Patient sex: F
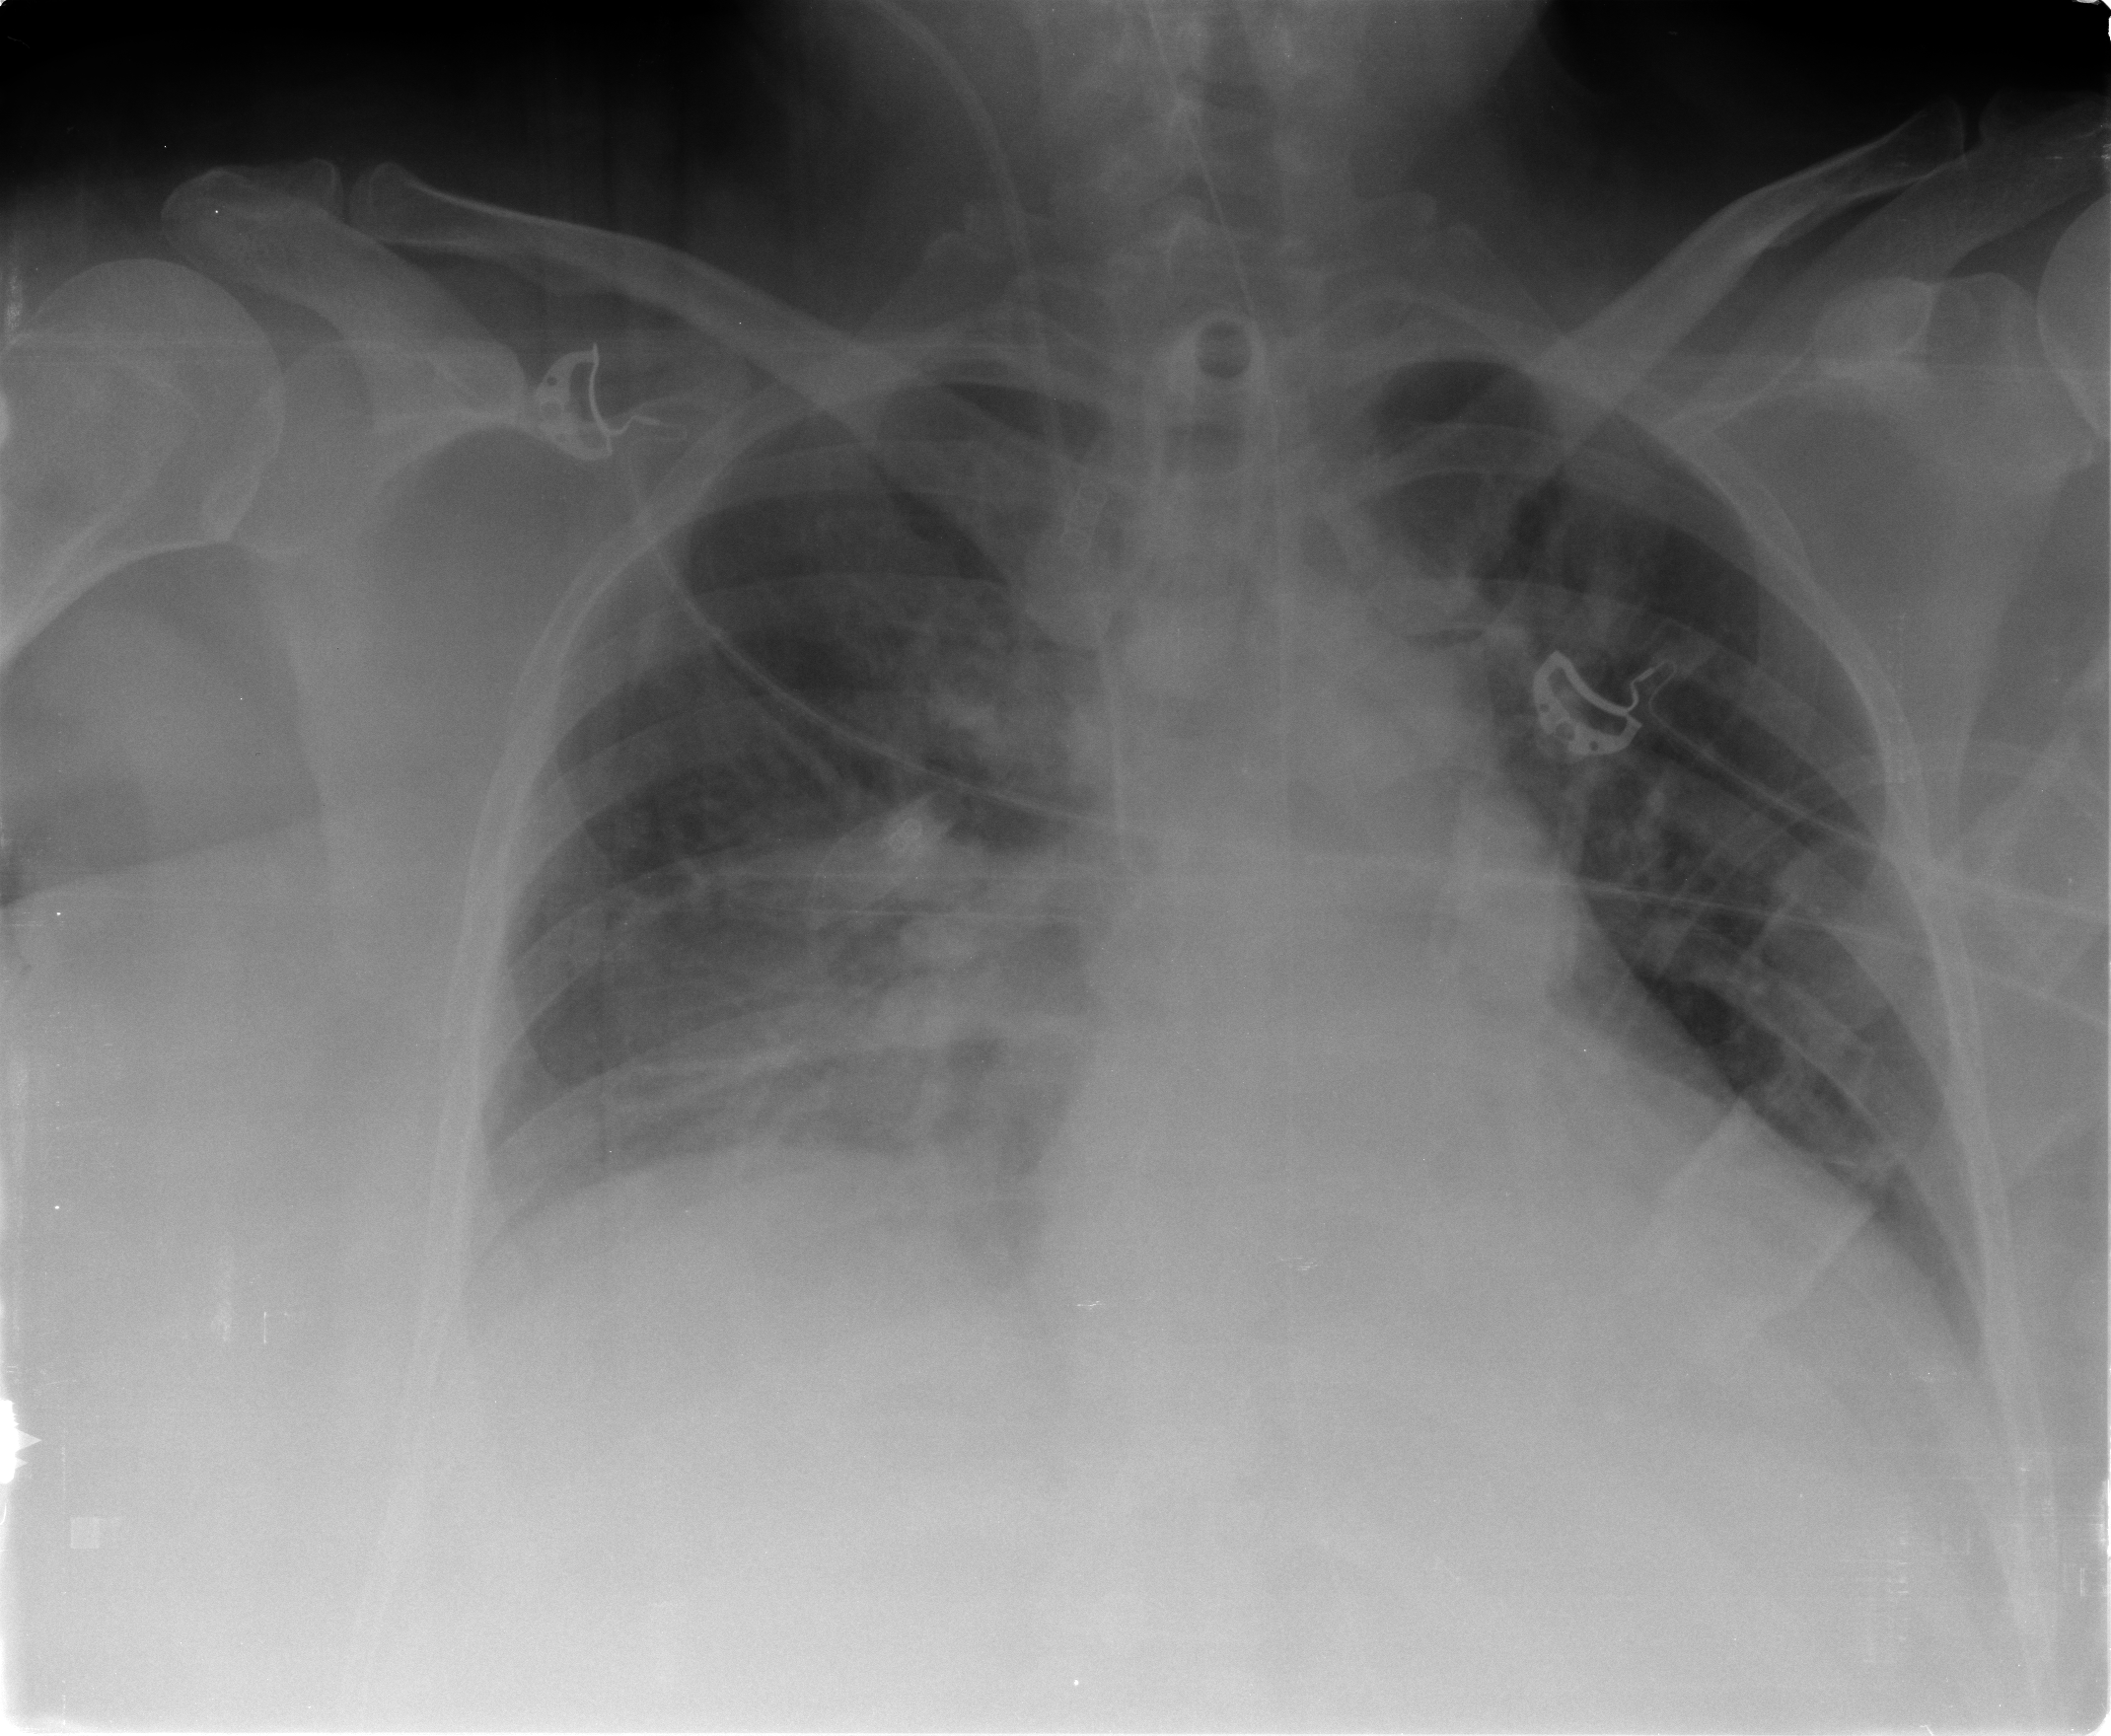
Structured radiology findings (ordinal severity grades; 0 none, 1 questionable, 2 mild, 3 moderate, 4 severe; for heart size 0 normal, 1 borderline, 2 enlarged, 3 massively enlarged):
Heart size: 2
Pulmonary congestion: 3
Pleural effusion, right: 2
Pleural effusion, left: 2
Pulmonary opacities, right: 0
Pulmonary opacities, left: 0
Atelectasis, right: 2
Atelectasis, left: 2